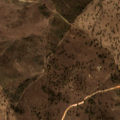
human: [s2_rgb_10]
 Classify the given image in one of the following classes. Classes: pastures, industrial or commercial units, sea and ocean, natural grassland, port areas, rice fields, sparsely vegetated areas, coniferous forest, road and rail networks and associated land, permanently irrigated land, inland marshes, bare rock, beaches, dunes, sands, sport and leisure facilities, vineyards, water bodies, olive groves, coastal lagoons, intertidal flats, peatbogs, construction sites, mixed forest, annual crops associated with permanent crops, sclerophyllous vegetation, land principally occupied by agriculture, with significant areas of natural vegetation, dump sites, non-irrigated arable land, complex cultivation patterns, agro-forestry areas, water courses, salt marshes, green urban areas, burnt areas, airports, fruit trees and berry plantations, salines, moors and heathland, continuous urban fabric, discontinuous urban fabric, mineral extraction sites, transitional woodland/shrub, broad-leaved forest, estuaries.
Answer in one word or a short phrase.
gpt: non-irrigated arable land, pastures, agro-forestry areas, transitional woodland/shrub